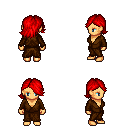
a pixel art fantasy rpg character, female body template, human, tanned skin, brown robe, red pants, red swoop hairstyle, four views (front, back, left, right), 2x2 character sprite sheet, small pixel art, hard edges, no anti-aliasing